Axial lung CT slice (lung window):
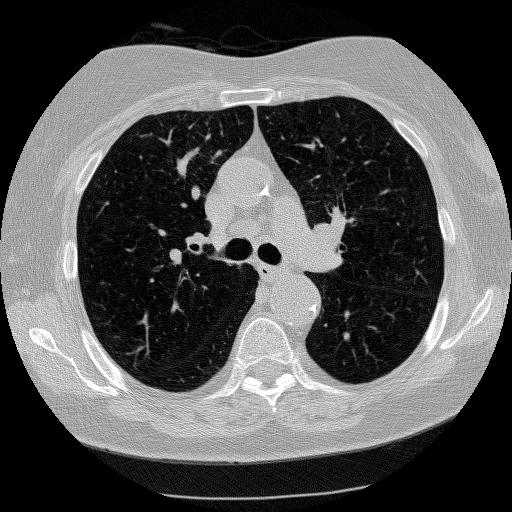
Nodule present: no